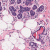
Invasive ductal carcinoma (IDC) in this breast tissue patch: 0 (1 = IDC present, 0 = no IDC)